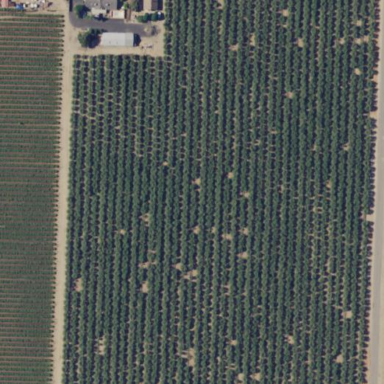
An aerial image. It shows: Orchard.